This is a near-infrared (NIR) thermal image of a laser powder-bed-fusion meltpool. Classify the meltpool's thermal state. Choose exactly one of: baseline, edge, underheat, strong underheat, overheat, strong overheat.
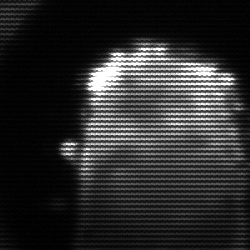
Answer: baseline